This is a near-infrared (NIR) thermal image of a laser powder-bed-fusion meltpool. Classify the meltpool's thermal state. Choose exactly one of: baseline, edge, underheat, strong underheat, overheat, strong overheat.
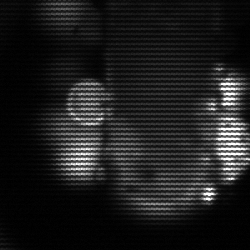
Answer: strong underheat